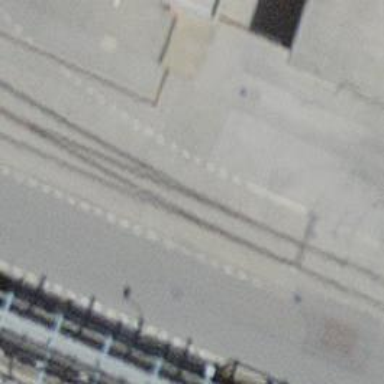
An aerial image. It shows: Railway switch.